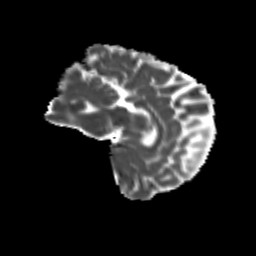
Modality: MD
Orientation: sagittal
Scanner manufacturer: siemens
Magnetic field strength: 3 T
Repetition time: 9.2 s
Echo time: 0.084 s